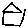
Label: house